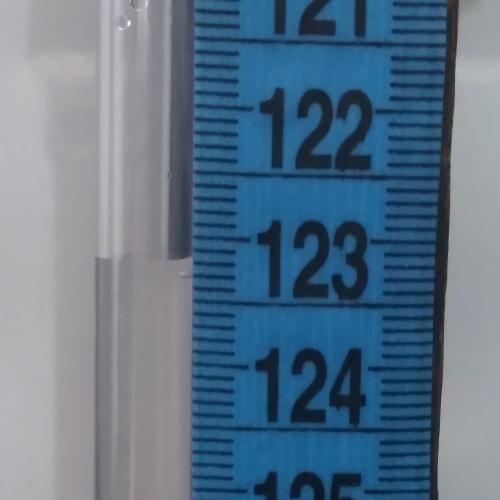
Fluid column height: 123.2 cm